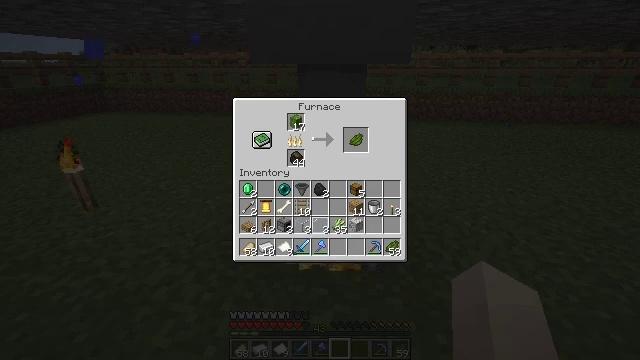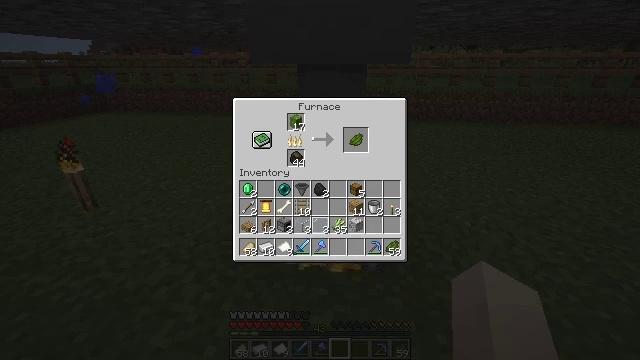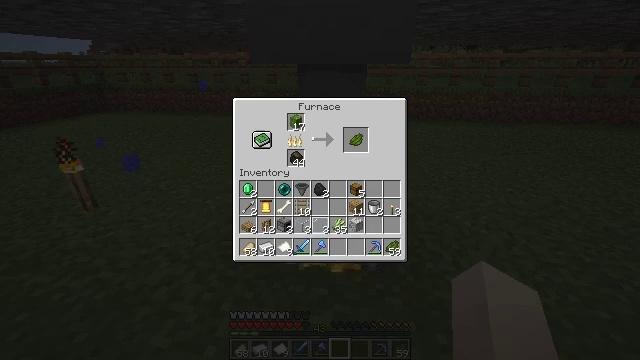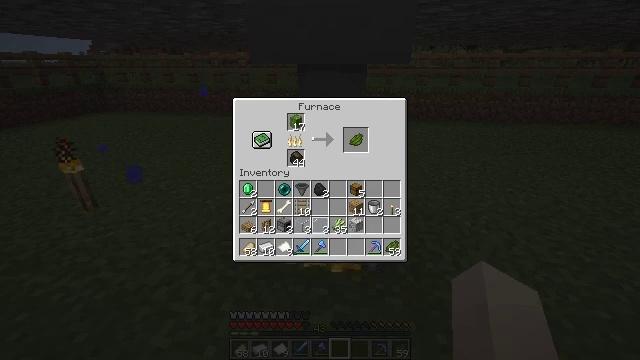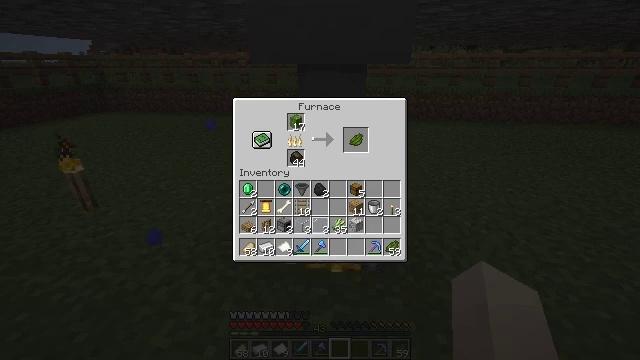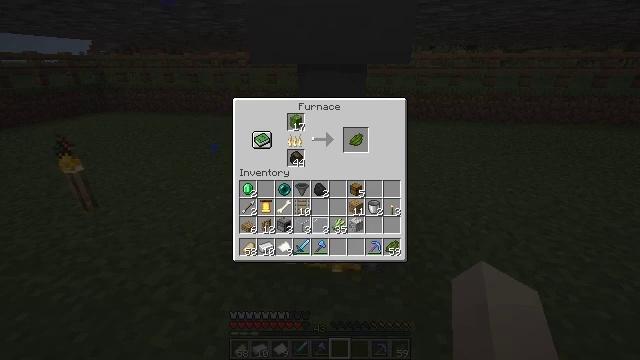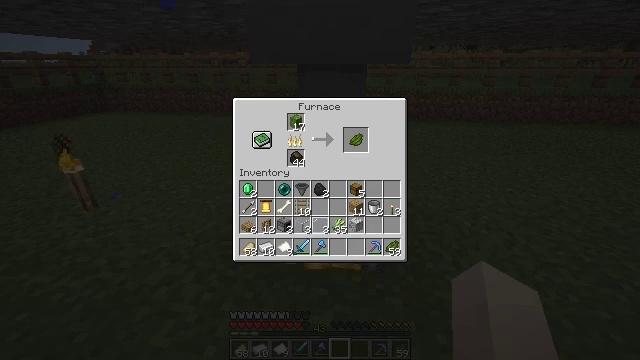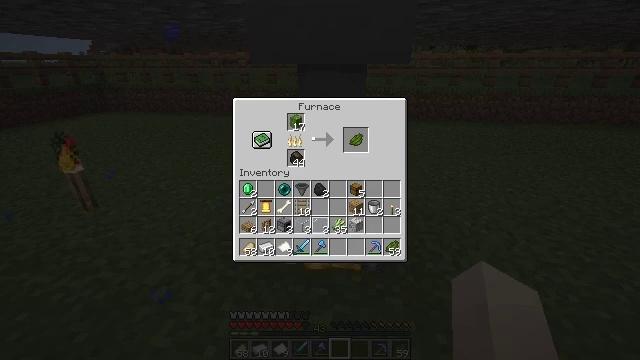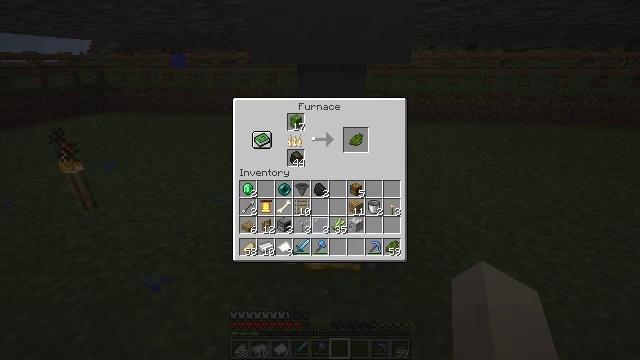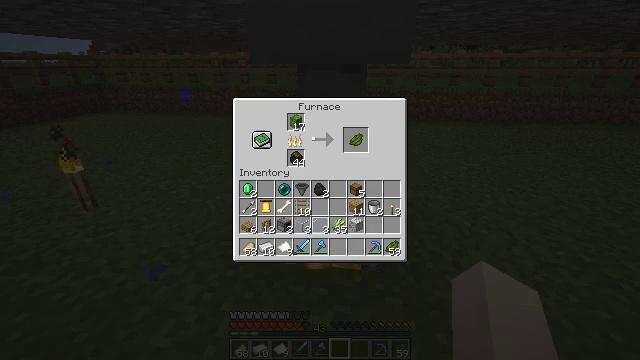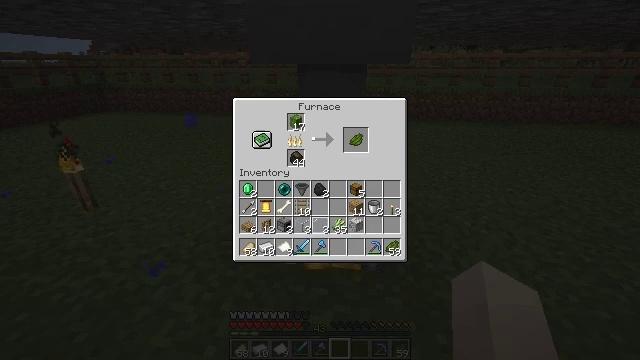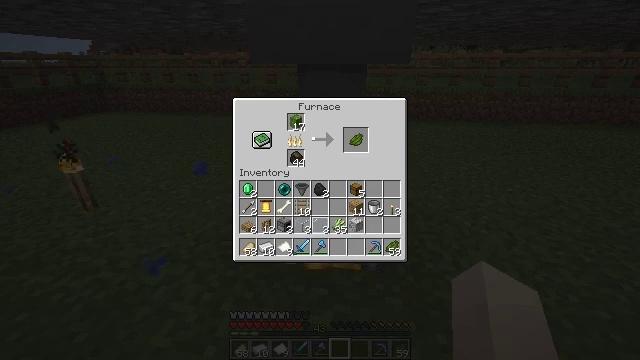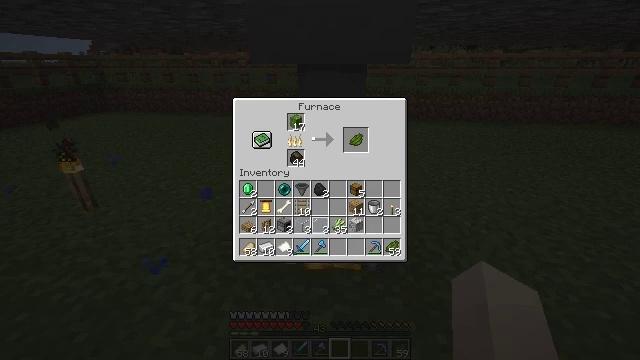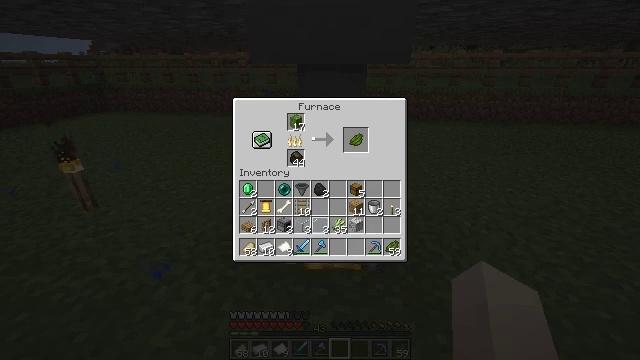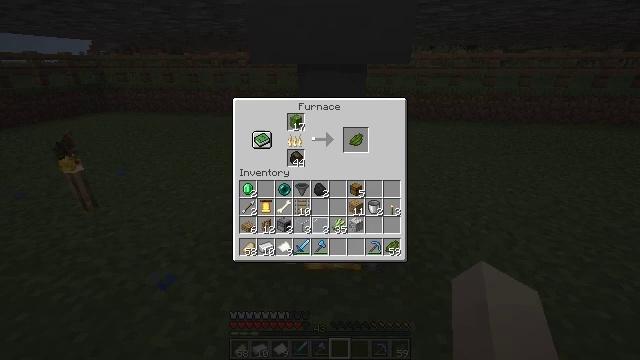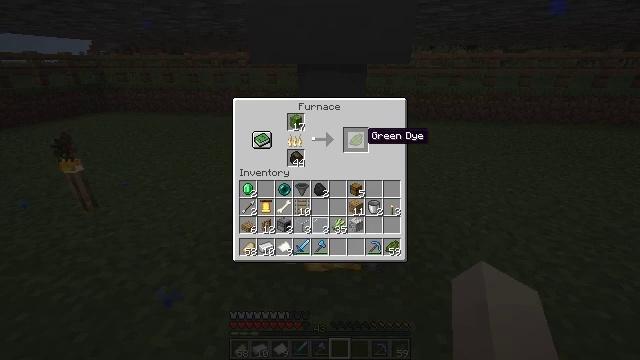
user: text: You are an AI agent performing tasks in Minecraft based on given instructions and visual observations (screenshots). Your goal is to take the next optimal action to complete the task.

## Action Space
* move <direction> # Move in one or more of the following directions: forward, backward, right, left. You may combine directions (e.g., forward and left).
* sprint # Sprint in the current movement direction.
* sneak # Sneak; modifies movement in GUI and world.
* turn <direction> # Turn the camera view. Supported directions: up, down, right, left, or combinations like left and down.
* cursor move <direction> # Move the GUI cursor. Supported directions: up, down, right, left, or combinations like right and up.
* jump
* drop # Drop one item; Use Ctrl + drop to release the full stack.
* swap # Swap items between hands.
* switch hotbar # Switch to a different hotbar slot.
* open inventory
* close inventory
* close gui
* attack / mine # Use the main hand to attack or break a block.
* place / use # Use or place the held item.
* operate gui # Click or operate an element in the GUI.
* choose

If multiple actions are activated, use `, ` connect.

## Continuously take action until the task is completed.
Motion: motion action
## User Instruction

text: Get green dye by smelting cactus in a furnace.
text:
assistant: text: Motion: sneak
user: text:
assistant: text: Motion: sneak
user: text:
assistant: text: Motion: sneak
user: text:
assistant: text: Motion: sneak
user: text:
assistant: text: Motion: sneak
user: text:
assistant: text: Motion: sneak
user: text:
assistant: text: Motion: sneak
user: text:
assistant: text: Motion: sneak
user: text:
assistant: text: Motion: sneak
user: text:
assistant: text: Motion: sneak
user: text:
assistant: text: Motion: sneak
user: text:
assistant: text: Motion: sneak
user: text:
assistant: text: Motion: sneak
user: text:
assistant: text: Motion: sneak, cursor move up
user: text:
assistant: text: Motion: sneak
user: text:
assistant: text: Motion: sneak
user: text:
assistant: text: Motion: sneak
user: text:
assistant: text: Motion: sneak
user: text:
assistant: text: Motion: sneak
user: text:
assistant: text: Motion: sneak
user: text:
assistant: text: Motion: sneak, operate gui
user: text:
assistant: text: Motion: sneak, operate gui
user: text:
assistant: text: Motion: sneak, operate gui
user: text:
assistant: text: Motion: sneak
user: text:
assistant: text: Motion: sneak
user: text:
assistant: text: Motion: sneak